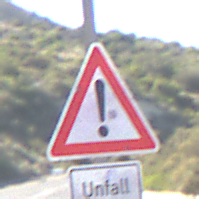
Verkehrszeichen: Gefahrenstelle
Zusatzzeichen unten: HinweiseAufGefahrenDurchVerbaleAngabe8
Umgebung: Outdoor, Nature
Tageszeit: MorningAfternoon
Wetter: Clear
Licht: Natural
Jahreszeit: NotSpecified
Kontrast: HighContrast